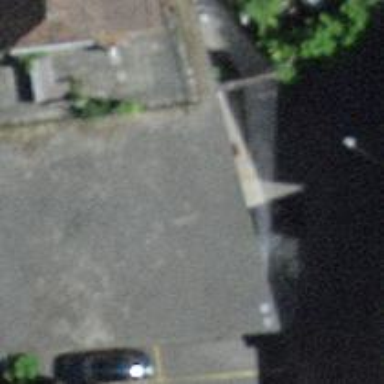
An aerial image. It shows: Café.